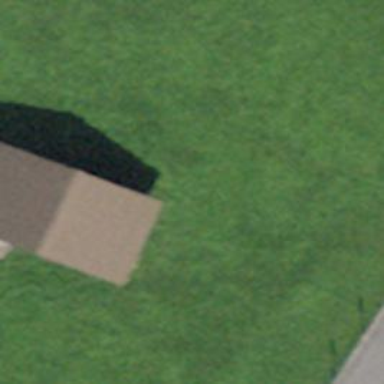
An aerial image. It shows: Barn.